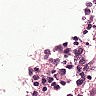
Metastatic tissue present: no